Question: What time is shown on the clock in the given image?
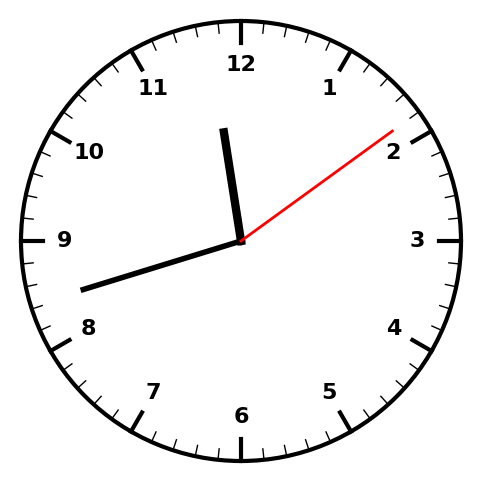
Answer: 11:42:09